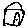
Label: house